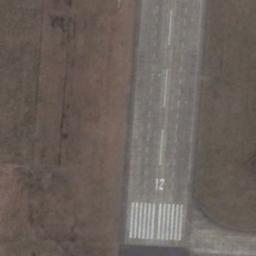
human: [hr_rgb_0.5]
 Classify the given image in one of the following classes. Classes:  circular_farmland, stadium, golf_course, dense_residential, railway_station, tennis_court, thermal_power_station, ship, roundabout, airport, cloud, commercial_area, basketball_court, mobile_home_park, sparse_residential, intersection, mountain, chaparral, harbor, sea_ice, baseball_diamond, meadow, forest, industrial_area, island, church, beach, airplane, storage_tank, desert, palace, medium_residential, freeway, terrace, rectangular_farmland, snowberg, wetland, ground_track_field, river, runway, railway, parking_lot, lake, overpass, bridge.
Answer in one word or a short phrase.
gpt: runway